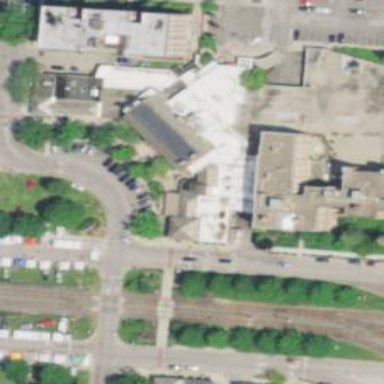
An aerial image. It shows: Pharmacy providing healthcare services.